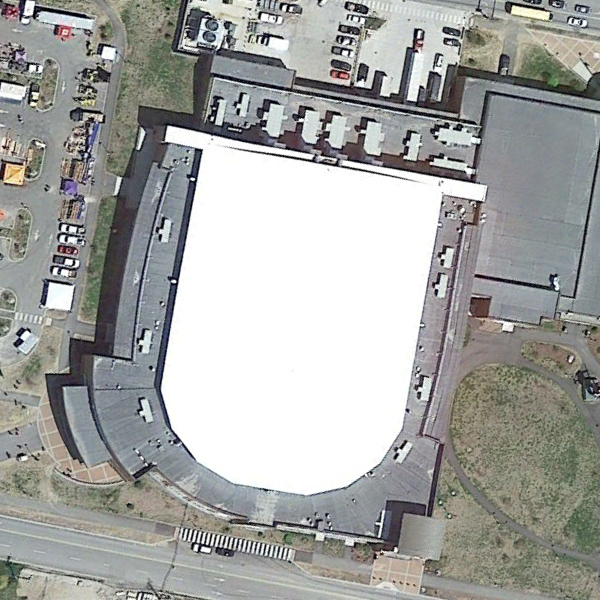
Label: Center